Field crop: maize
Growth stage: 2
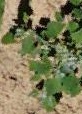
Species: chenopodium